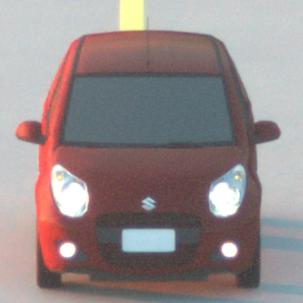
Make: Suzuki
Model: Alto 1.0
Detailed model: Alto (V)
Model produced from: 2011/02
Model produced until: 2011/03
Doors: 5
Color: red
Road condition: dry road
Daytime: sunrise or sunset
Contrast: medium contrast